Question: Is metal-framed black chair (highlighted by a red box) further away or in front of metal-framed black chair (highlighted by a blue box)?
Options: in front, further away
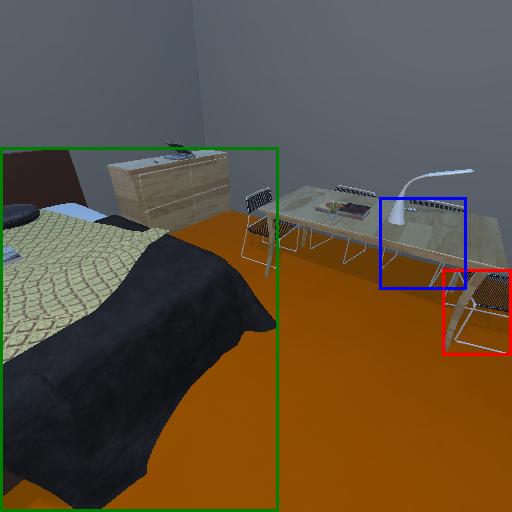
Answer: in front